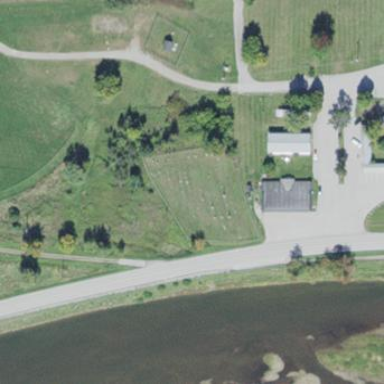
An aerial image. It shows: Cemetery.